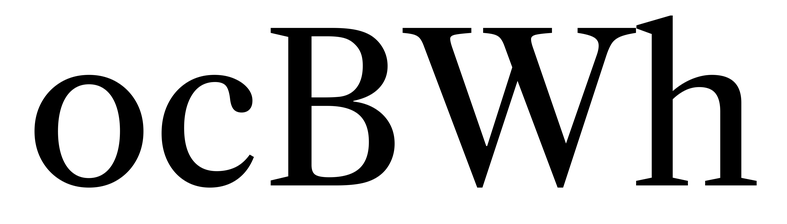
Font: LibreCaslonText_Regular